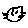
Label: cat